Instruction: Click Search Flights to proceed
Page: home
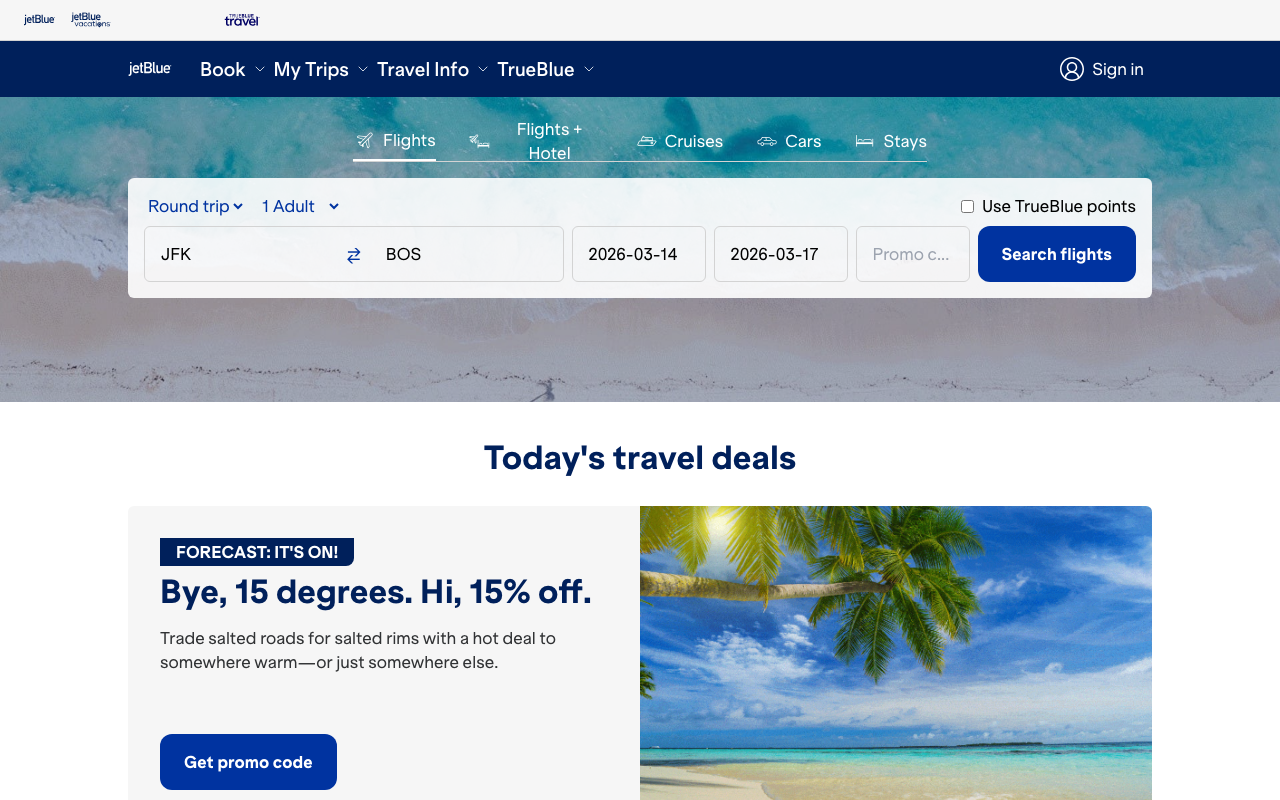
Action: click